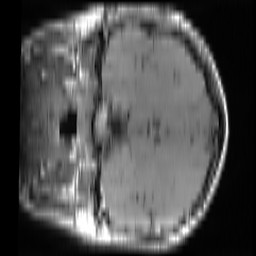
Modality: T1w
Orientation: coronal
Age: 22
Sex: female
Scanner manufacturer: ge
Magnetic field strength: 3 T
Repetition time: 0.663 s
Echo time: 0.01529 s